Question: I wrote some code to display the result as attached picture.

My code which I wrote as below :
'''
#include <iostream>
#include <iomanip>
using namespace std;
int main()
{
int col , lig;
const int i = 10;
cout<<"tab x!";
for (col = 1 ; col <= i ; col = col + 1)
{
cout<< col<< setw(6) ;
}
cout<<endl;
cout<<"_________________________________________________________________"<<endl;
for (lig=1;lig<=i;lig=lig+1) {
{
cout<<setw(5)<<endl;
for (col=2;col<=i+1;col=col+1)
{ for (lig=2;lig<=i+1;lig=lig+1)
cout<<(col-1) * (lig-1) <<setw(6);
cout<<setw(1);
cout<<setw(5)<<endl;}}
return 0;
}}
'''
But the result currently display as below by running the code above :
'''
tab x!1 2 3 4 5 6 7 8 9 10
_________________________________________________________________
1 2 3 4 5 6 7 8 9 10
2 4 6 8 10 12 14 16 18 20
3 6 9 12 15 18 21 24 27 30
4 8 12 16 20 24 28 32 36 40
5 10 15 20 25 30 35 40 45 50
6 12 18 24 30 36 42 48 54 60
7 14 21 28 35 42 49 56 63 70
8 16 24 32 40 48 56 64 72 80
9 18 27 36 45 54 63 72 81 90
10 20 30 40 50 60 70 80 90 100
'''
question:
I need to display the result as attached picture up and I cant find where is my problem ... please help me to achive the result same as picture up.
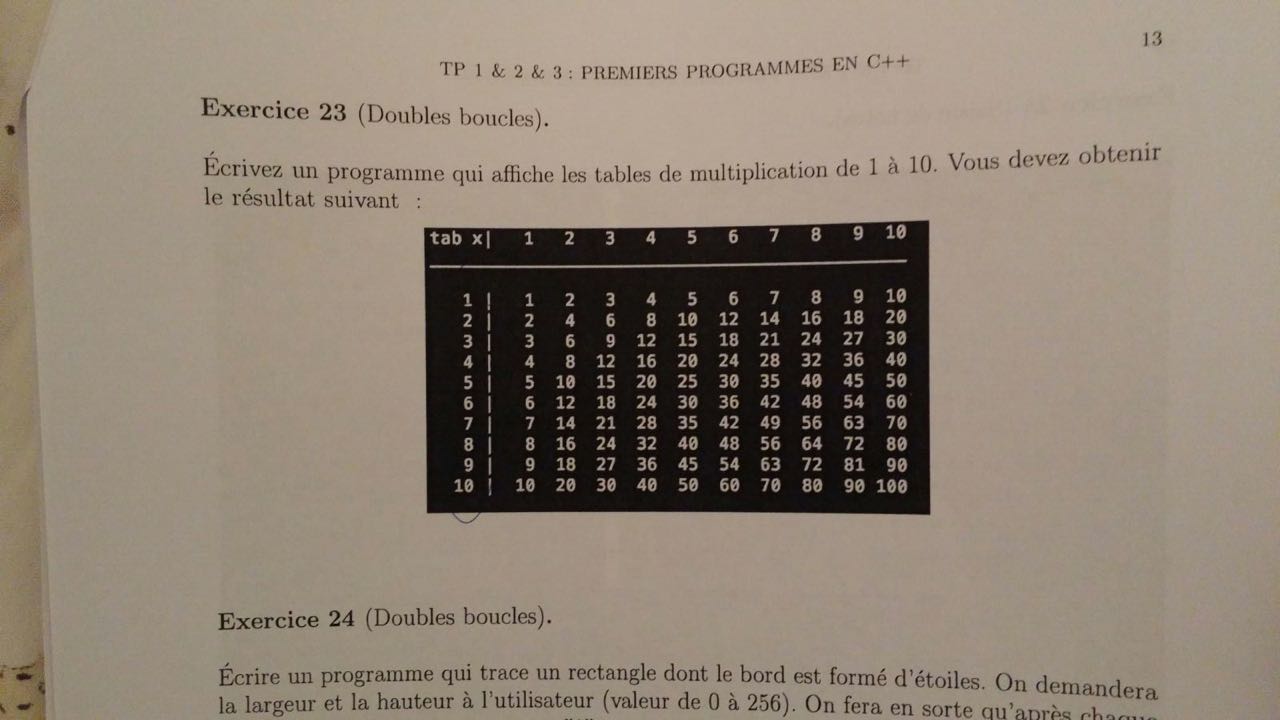
Answer: without touching much of your code logic
'''
int main() {
int col, lig;
const int i = 10;
cout << "tab x|";
for (col = 1; col <= i; col = col + 1) {
cout << setw(4) << col;
}
cout << endl;
cout << "______________________________________________" << endl;
cout << endl;
for (lig = 1; lig <= i; lig = lig + 1) {
for (col = 2; col <= i + 1; col = col + 1) {
cout << setw(4) << (col - 1) << " |";
for (lig = 2; lig <= i + 1; lig = lig + 1)
cout << setw(4) << (col - 1) * (lig - 1);
cout << endl;
}
}
return 0;
}
'''
Same result can be obtain with only two for loops though.